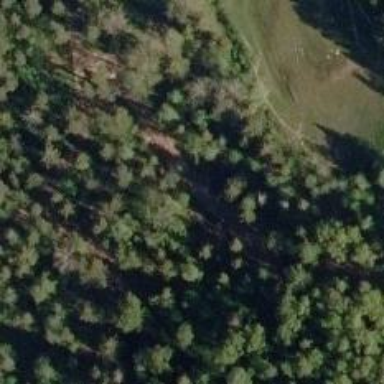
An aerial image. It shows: Path leading to disc golf hole.